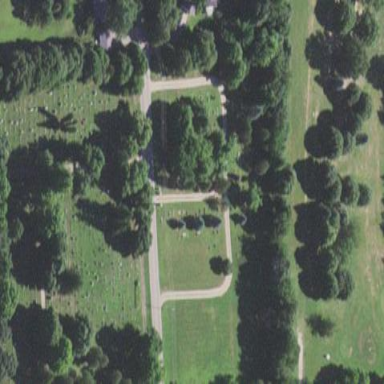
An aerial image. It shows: Cemetery.